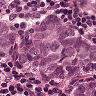
Metastatic tissue present: yes